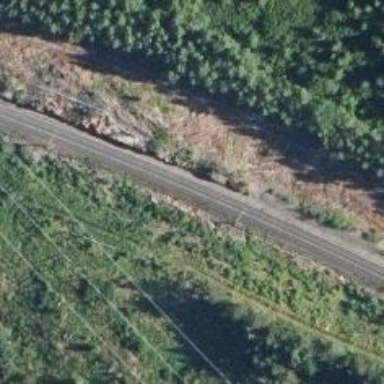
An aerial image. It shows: Railway with continuous electrified contact lines.